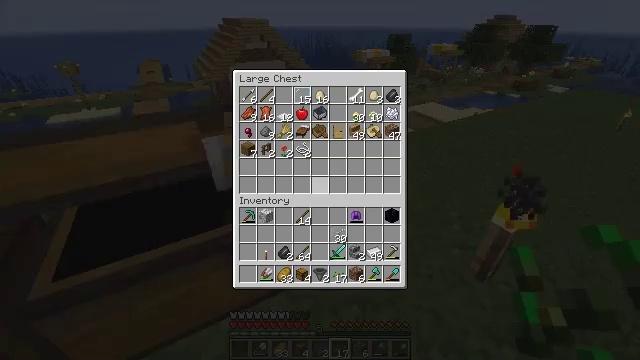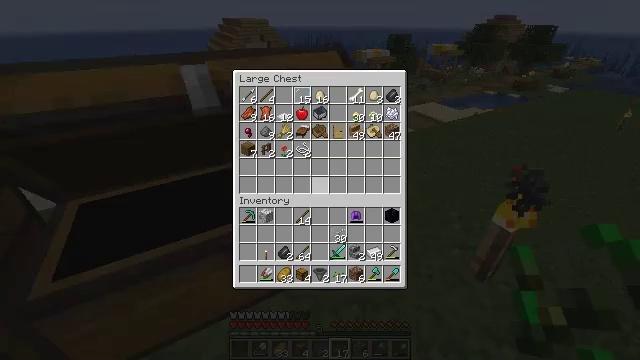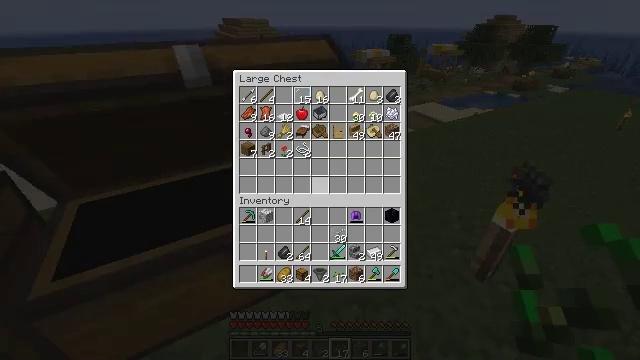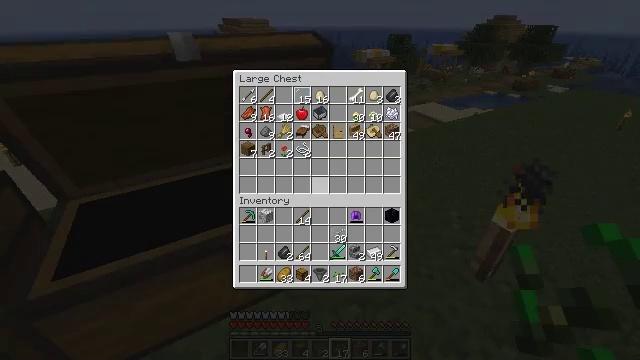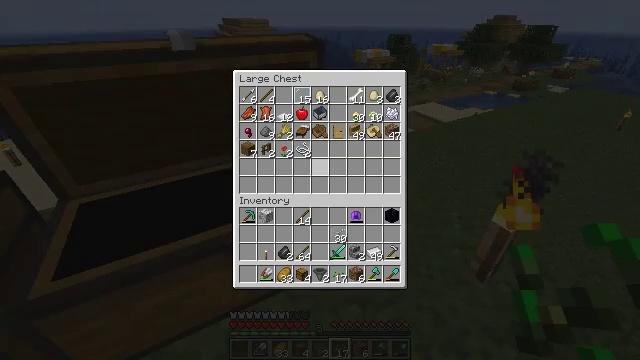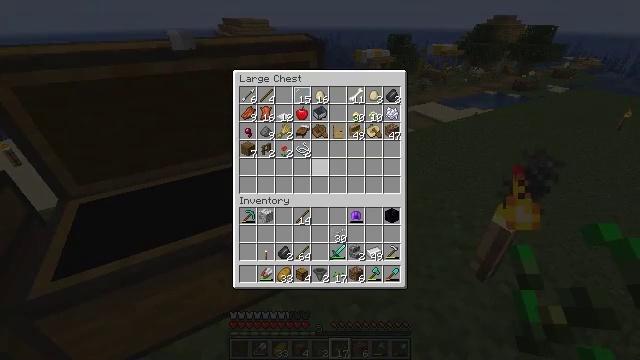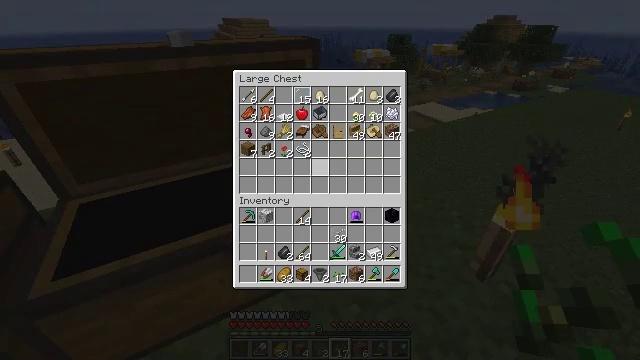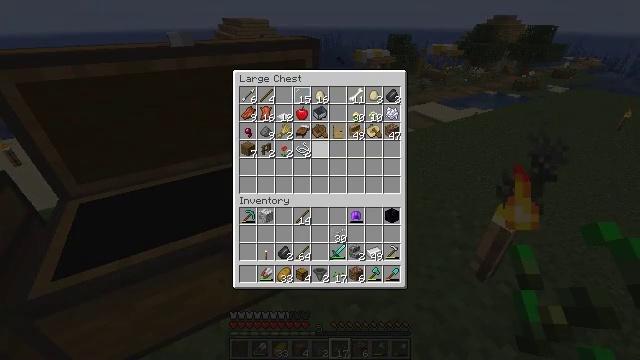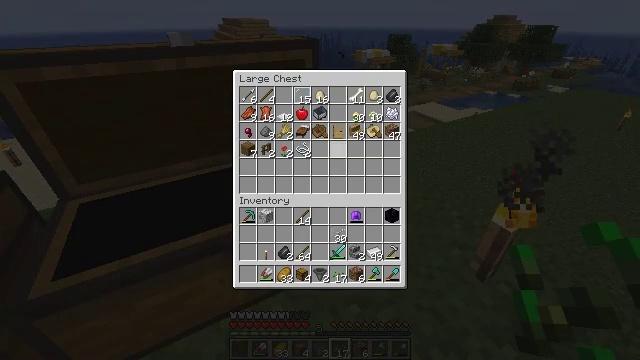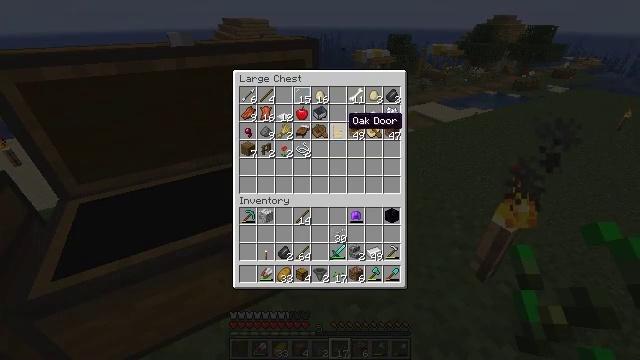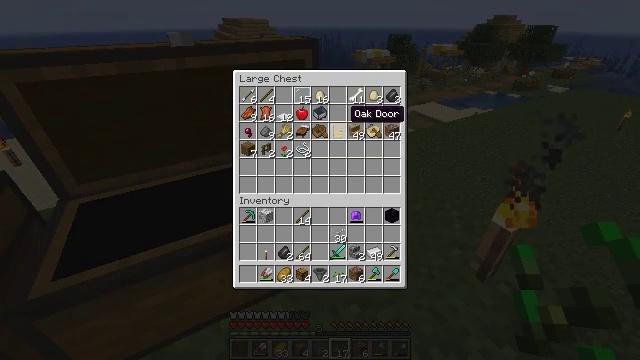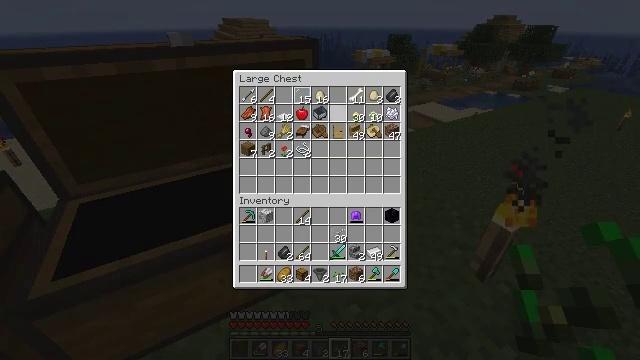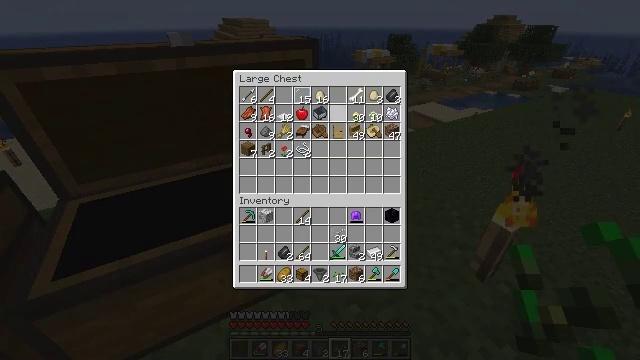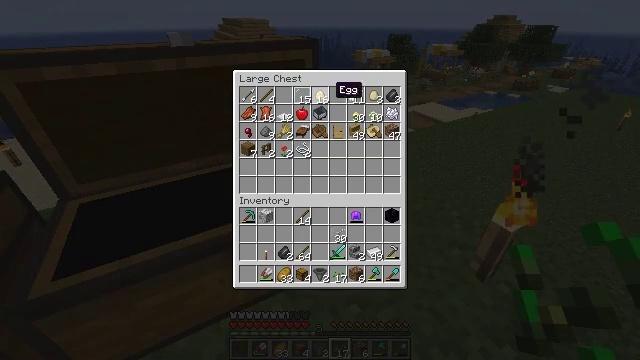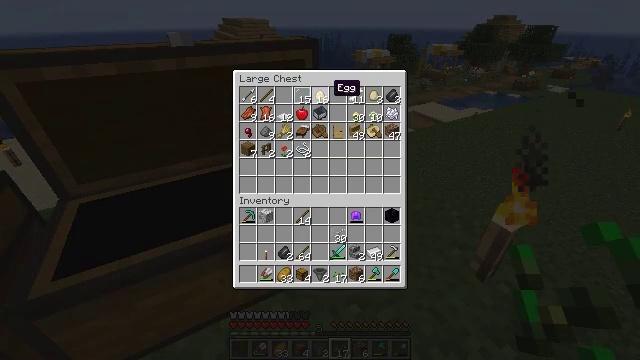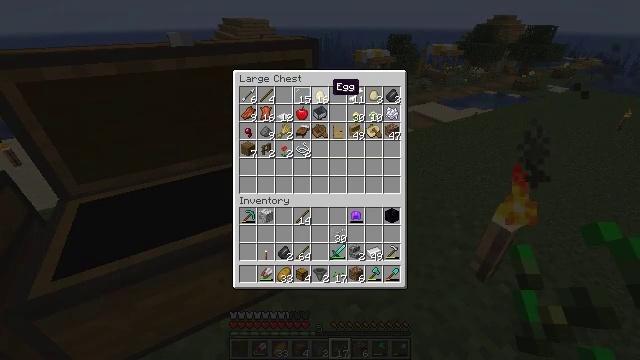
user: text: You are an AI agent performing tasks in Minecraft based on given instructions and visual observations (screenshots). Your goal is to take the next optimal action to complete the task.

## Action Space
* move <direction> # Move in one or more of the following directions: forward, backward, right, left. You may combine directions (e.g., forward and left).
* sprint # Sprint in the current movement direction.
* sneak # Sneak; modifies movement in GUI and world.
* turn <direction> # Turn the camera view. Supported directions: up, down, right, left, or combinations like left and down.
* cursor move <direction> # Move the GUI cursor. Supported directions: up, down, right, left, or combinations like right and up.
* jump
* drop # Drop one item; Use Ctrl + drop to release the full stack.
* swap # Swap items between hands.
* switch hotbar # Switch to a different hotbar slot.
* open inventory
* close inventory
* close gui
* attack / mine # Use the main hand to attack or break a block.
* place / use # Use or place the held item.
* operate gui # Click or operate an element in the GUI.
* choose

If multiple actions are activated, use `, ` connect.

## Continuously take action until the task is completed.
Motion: motion action
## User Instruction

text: Hunt the zombie.
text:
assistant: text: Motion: no_op
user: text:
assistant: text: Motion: no_op
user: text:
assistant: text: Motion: no_op
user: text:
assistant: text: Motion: no_op
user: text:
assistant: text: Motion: no_op
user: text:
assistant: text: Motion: no_op
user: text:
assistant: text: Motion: no_op
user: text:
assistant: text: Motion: sneak, cursor move up
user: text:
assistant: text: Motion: sneak, cursor move right and up
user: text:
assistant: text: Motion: sneak, cursor move up
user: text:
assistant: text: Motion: sneak, cursor move up
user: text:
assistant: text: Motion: sneak, cursor move up
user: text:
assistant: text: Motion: sneak
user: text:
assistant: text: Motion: sneak
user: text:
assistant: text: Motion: sneak
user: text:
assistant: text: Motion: sneak
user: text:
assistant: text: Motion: sneak
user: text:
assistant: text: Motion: sneak
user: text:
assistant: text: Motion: sneak, operate gui
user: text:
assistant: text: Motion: sneak, operate gui
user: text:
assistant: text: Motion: sneak
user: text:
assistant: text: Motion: sneak, cursor move right
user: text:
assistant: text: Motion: sneak, cursor move right
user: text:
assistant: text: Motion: sneak
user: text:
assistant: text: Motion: sneak
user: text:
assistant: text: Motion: sneak
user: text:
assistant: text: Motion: sneak
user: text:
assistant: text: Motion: sneak
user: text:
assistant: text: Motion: sneak
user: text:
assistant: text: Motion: sneak